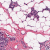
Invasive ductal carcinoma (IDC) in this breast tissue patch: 0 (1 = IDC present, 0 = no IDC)